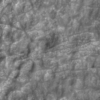
Label: not_dusty